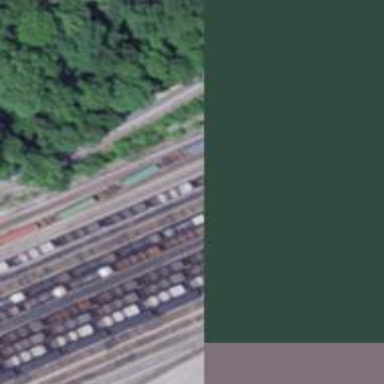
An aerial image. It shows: Railway siding with rails.